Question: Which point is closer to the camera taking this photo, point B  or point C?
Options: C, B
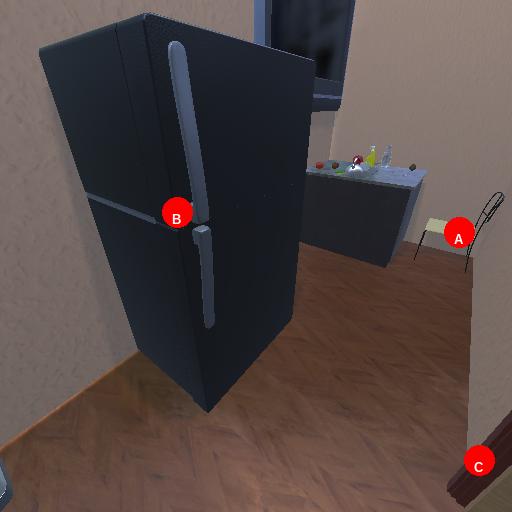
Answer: C